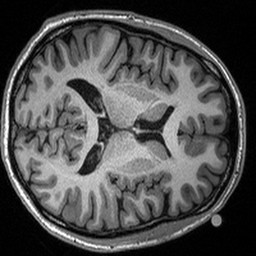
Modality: T1w
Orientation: axial
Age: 20
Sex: male